高一 · 立体几何学
已知圆台的高为 3 , 在轴截面中, 母线 $A A_{1}$ 与底面圆直径 $A B$ 的夹角为 $60^{\circ}$, 轴截面中的一条对角线垂直于腰, 求圆台的体积.
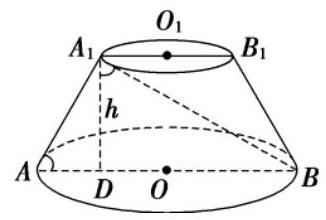
答案: 所示, 作轴截面 $A_{1} A B B_{1}$, 设圆台的上、下底面半径和母线长分别为 $r 、 R, l$, 高为 $h$.

作 $A_{1} D \perp A B$ 于点 $D$, 则 $A_{1} D=3$.

又 $\because \angle A_{1} A B=60^{\circ}, \therefore A D=\frac{A_{1} D}{\tan 60^{\circ}}$,

即 $R-r=3 \times \frac{\sqrt{3}}{3}, \therefore R-r=\sqrt{3}$.

又 $\because \angle B A_{1} A=90^{\circ}, \therefore \angle B A_{1} D=60^{\circ}$.

$\therefore B D=A_{1} D \cdot \tan 60^{\circ}$, 即 $R+r=3 \times \sqrt{3}$,

$\therefore R+r=3 \sqrt{3}, \therefore R=2 \sqrt{3}, r=\sqrt{3}$, 而 $h=3$,

$\therefore V_{\text {圆台 }}=\frac{1}{3} \pi h\left(R^{2}+R r+r^{2}\right)$

$=\frac{1}{3} \pi \times 3 \times\left[(2 \sqrt{3})^{2}+2 \sqrt{3} \times \sqrt{3}+(\sqrt{3})^{2}\right]$

$=21 \pi$.

所以圆台的体积为 $21 \pi$.